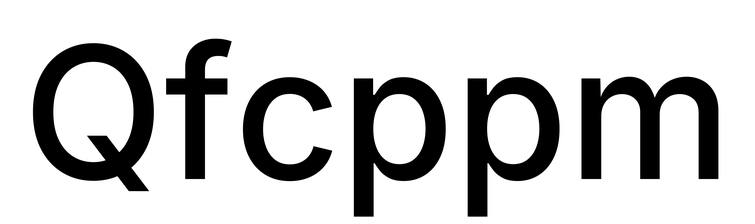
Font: Inter_Medium